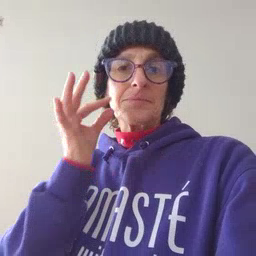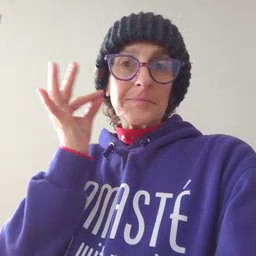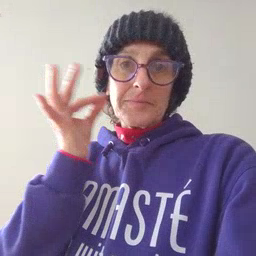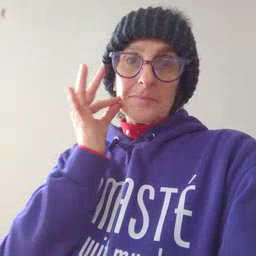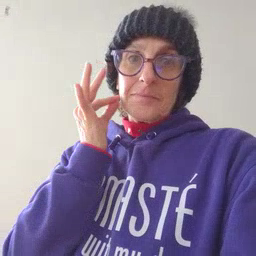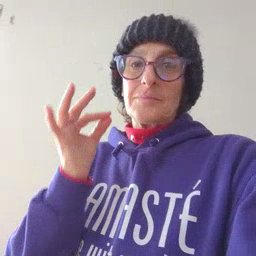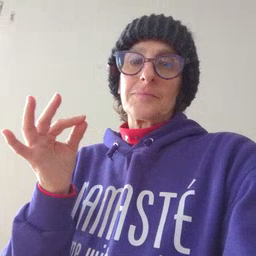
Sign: cat